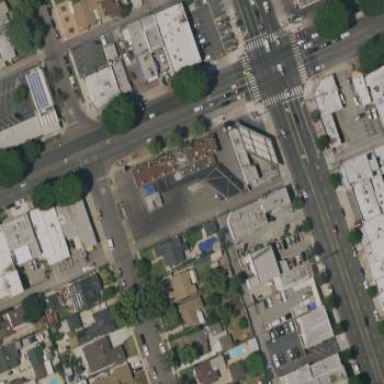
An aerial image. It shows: Commercial area featuring car wash facility.